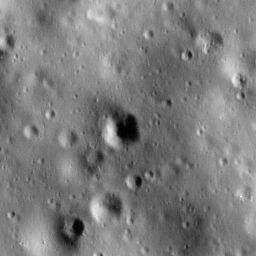
Pit: Hayn 1
Host crater: Hayn
Host type: impact_melt
Lunar coordinates: latitude 65.223, longitude 84.2